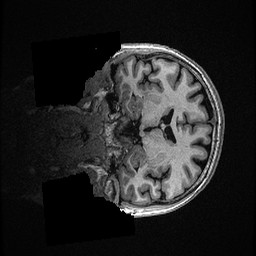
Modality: T1w
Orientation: coronal
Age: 65
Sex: female
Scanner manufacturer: ge
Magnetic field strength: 3 T
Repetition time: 0.006952 s
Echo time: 0.00292 s